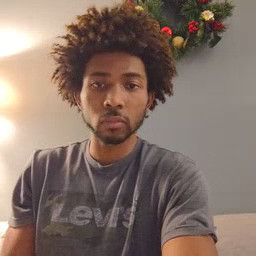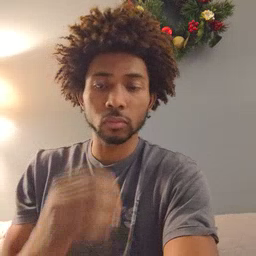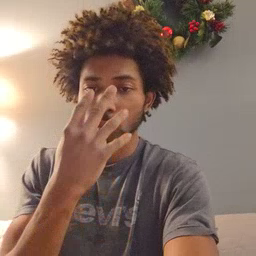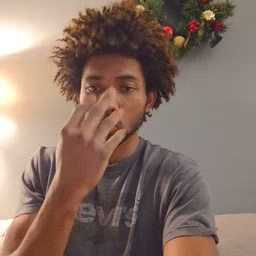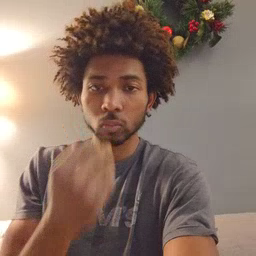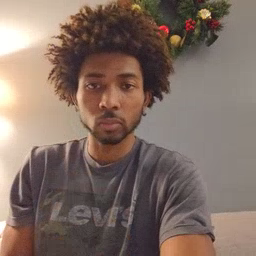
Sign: wolf